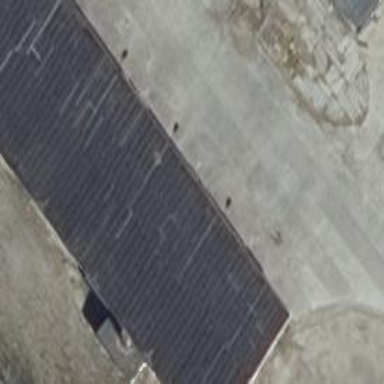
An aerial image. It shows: Gabled roof on farm auxiliary building.